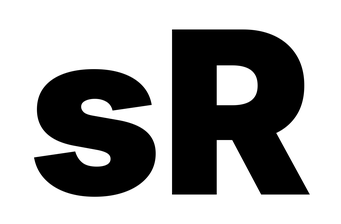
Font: Inter_Black